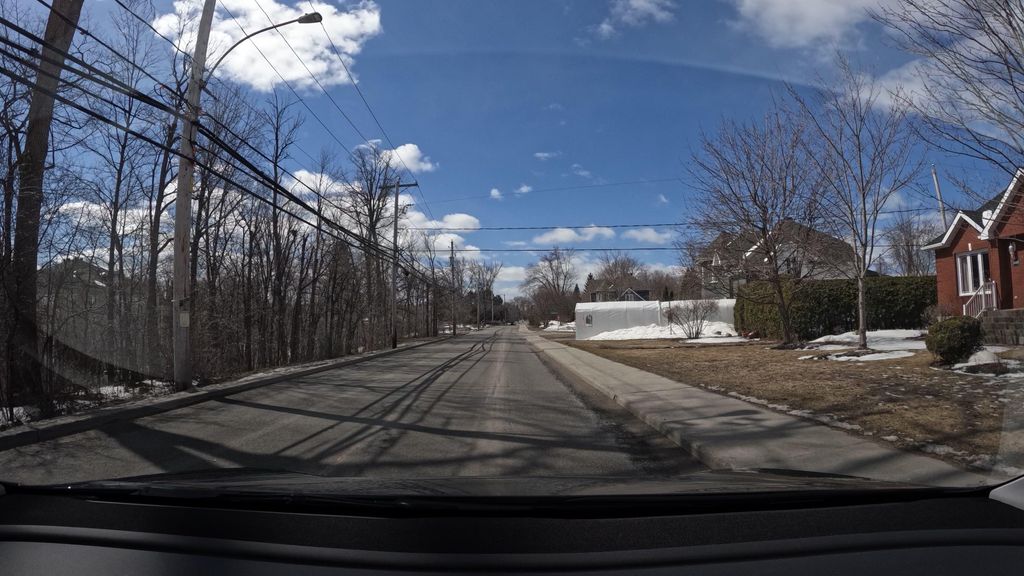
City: montreal